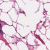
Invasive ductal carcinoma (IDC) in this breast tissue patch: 0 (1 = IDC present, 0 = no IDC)